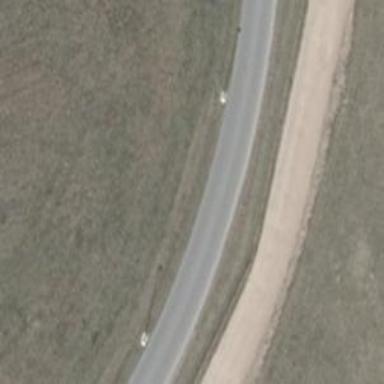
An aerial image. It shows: Asphalt road designated for service vehicles.